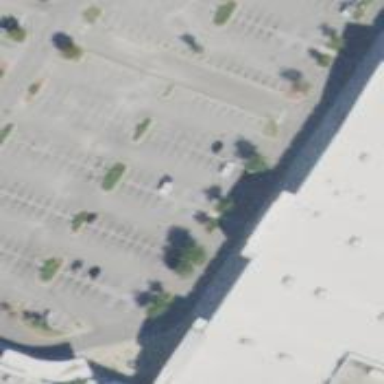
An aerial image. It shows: Parking space is available.